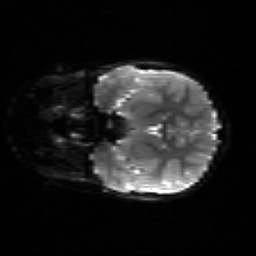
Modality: sbref
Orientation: coronal
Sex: male
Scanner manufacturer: siemens
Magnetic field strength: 3 T
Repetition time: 5 s
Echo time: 0.071 s